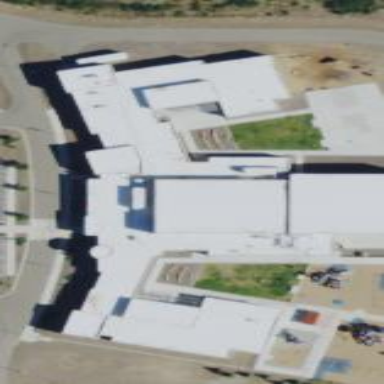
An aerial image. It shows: School building.